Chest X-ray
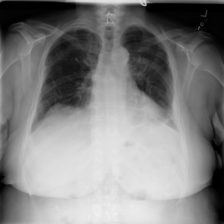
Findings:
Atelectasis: negative
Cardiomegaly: negative
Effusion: negative
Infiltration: negative
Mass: negative
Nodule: negative
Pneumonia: negative
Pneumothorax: negative
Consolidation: negative
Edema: negative
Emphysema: negative
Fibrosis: negative
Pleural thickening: negative
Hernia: negative